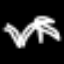
Label: palm tree